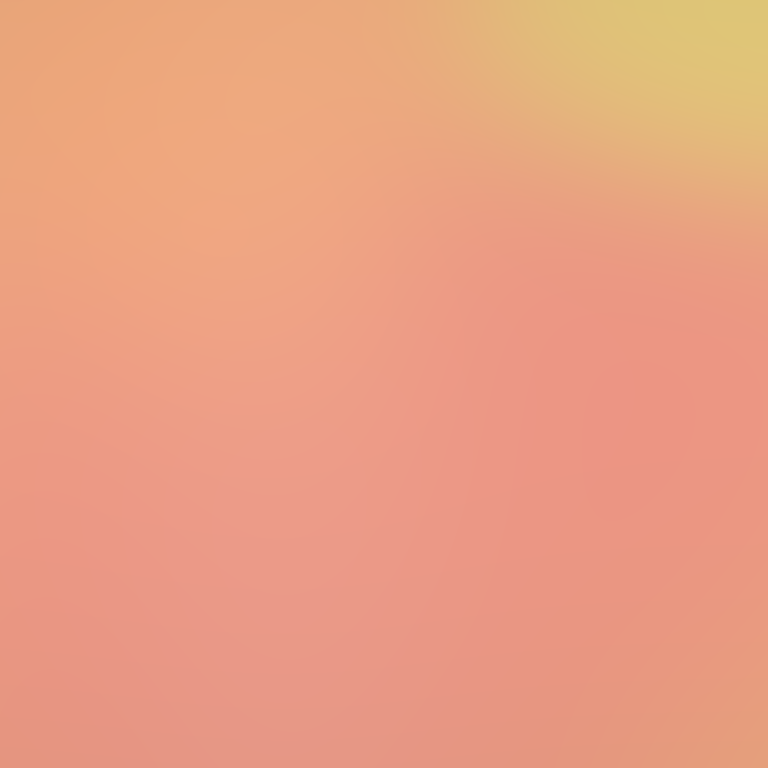
Abstract light effect, smooth gradient from soft peach to warm yellow, serene atmosphere, diffuse light, no room, no furniture, no objects.